Question: I'd really like to catch unbalanced HTML tags as I edit HTML snippets inside Emacs. For example, JSFiddle offers this:

I've found that there's also a <URL> but that only support HTML 4.
<URL> using tidy, but that assumes the current buffer is a complete HTML page. I often edit templates which are included in other templates, so my buffer rarely has a '<html>' or a '<head>' in it.
How can I highlight unbalanced HTML tags, without writing full HTML documents?
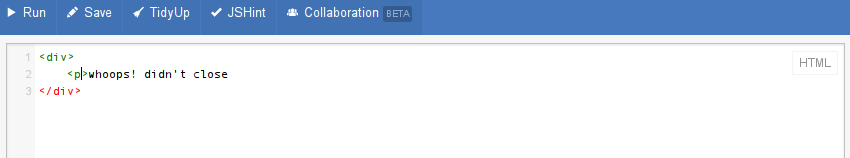
Answer: EDIT: To avoid concurrent versions the code is maintained only at:
<URL>
Please, apologize for any inconveniences caused by this decision.
---
The old description was:
Edit: I did some bug-fixing, and I've also <URL>.
You can try the following. New and surely buggy. But, maybe it is better than nothing.
Execute the lisp code, switch to the buffer with the html-fragment and activate the minor mode html-check-frag-mode.
... And here was the . ...